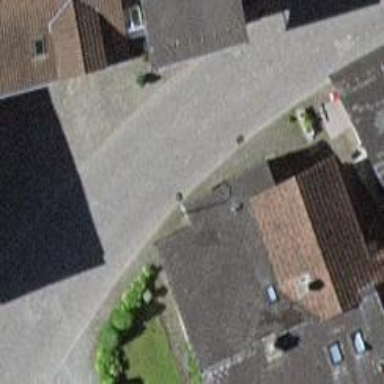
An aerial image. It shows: Residential road with sett surface.